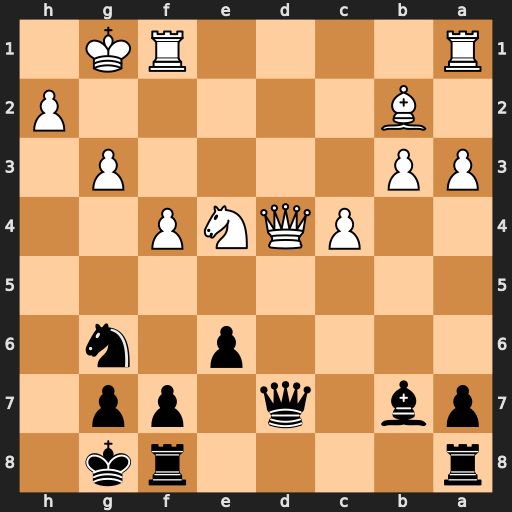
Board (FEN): r4rk1/pb1q1pp1/4p1n1/8/2PQNP2/PP4P1/1B5P/R4RK1
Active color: b
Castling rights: -
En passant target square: -
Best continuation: Qxd4+ Bxd4 Bxe4